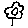
Label: flower